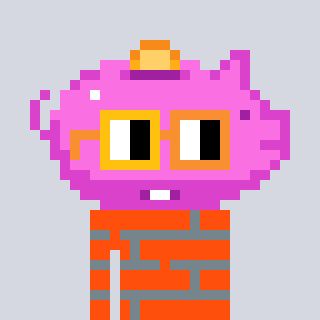
a pixel art character with square yellow and orange glasses, a piggybank-shaped head and a orange-colored body on a cool background